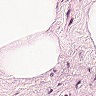
Metastatic tissue present: no